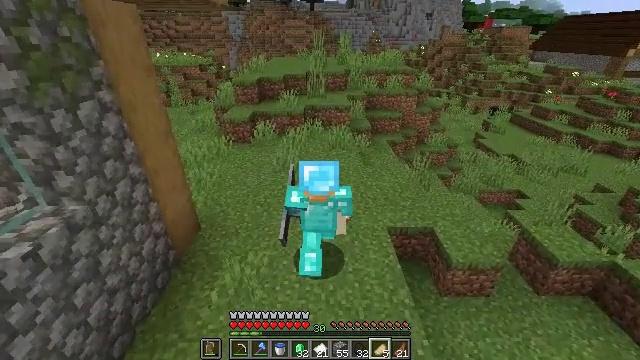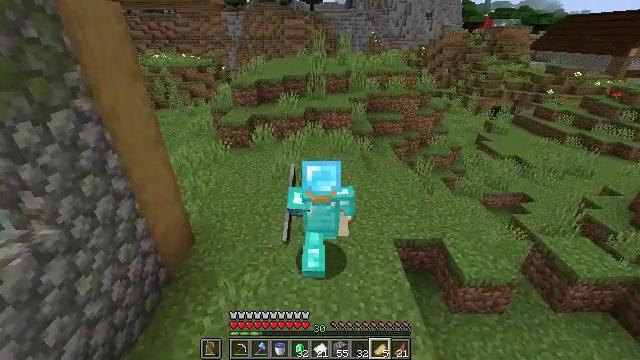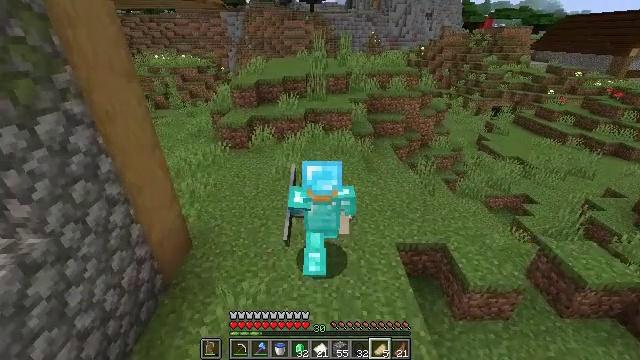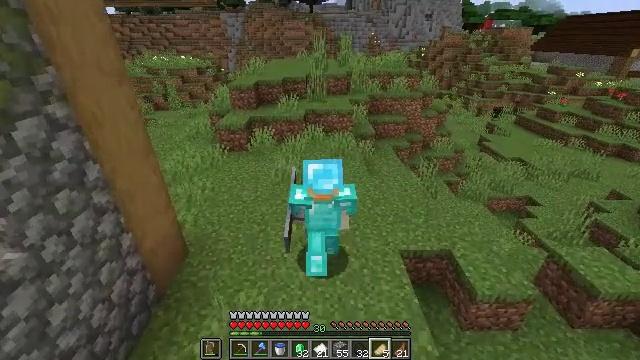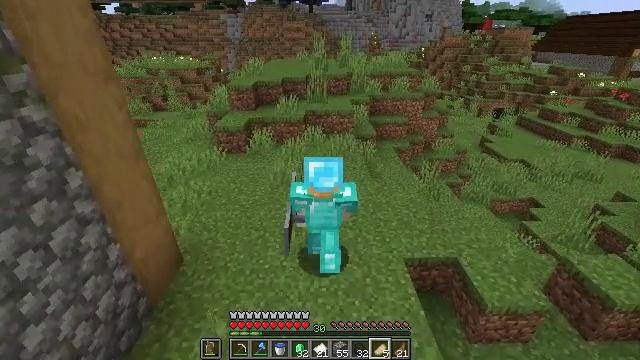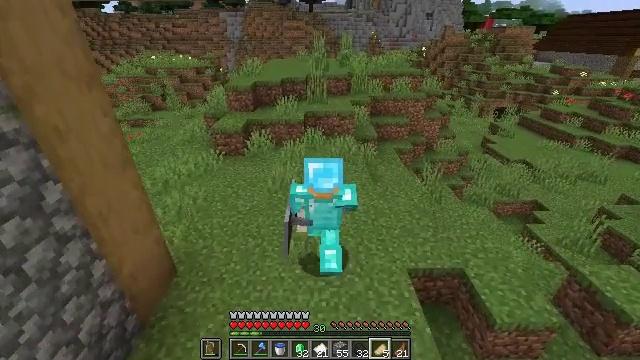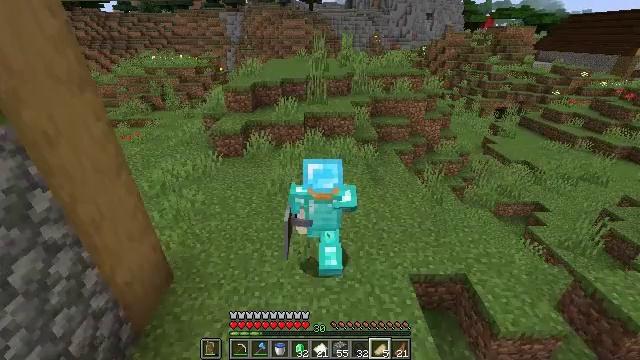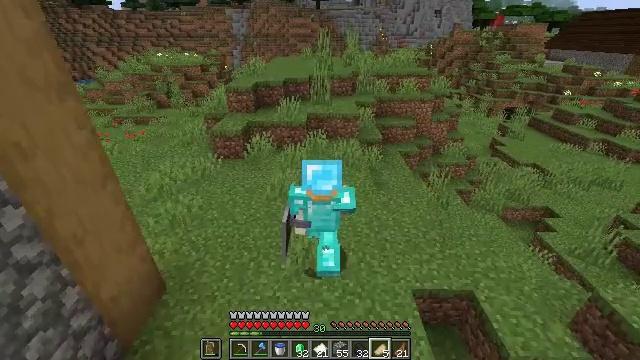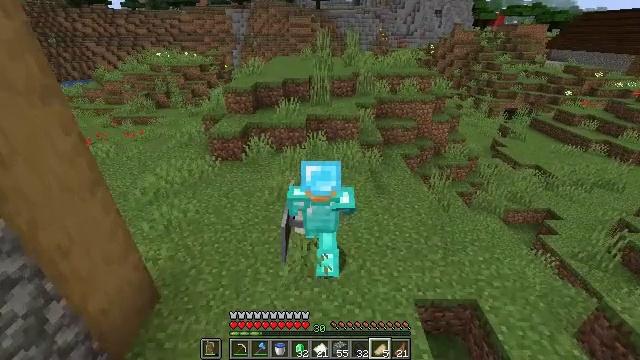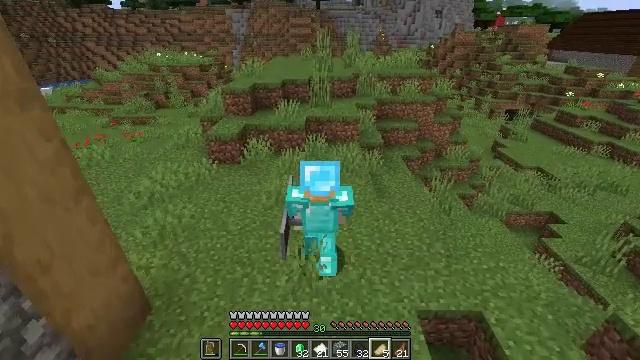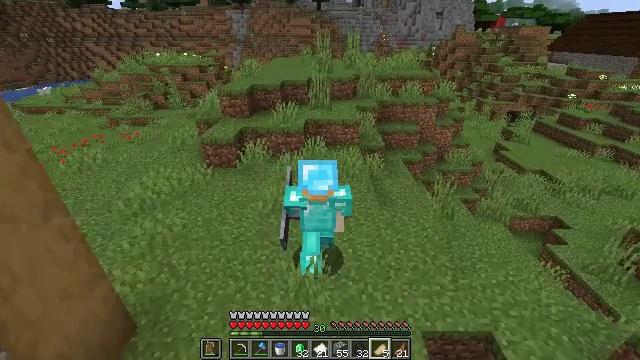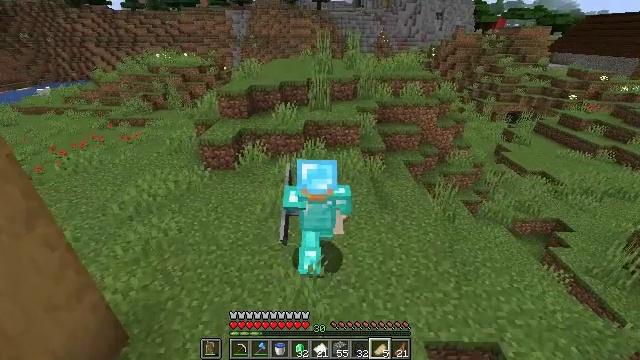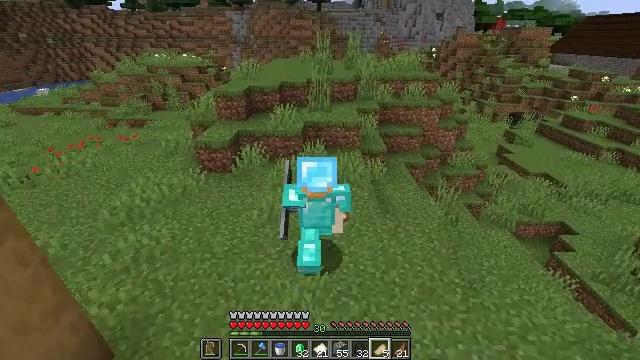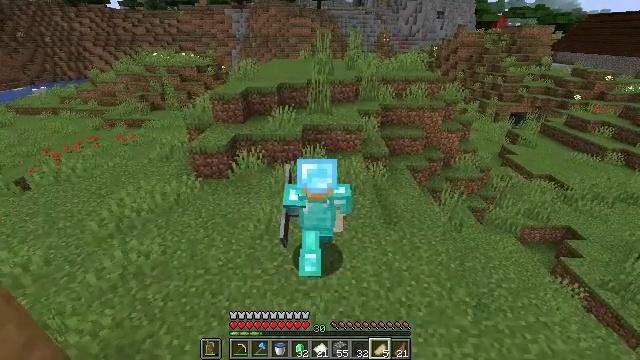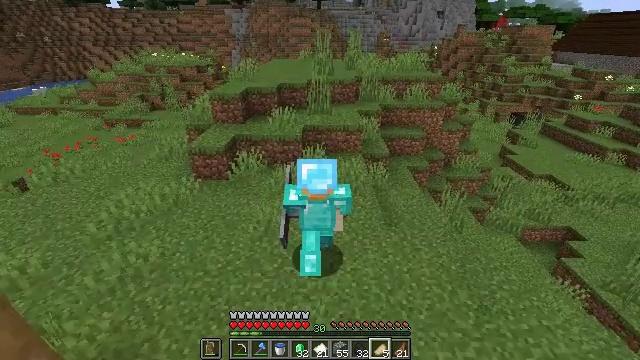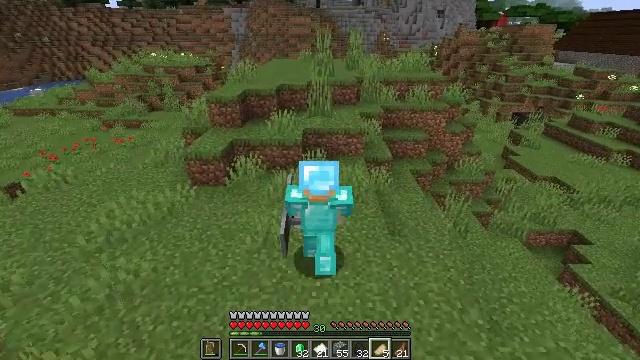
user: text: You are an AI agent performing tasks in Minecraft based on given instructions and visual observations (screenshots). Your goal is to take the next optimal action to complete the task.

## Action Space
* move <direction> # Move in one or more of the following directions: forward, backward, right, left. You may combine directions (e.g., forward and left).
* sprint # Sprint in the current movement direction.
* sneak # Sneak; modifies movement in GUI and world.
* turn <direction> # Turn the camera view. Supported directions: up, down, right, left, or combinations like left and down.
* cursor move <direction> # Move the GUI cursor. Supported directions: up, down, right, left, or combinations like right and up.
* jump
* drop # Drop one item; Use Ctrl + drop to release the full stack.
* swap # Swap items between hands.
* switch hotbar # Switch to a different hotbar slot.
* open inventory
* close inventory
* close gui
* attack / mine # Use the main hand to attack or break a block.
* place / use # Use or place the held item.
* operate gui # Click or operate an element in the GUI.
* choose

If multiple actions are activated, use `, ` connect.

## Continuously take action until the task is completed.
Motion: motion action
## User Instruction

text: Hunt animals.
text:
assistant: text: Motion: move forward
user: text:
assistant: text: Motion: move forward
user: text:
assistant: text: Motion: move forward
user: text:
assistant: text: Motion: move forward
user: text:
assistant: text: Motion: move forward
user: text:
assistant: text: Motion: move forward
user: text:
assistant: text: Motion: move forward, turn left
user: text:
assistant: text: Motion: move forward
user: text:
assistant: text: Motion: move forward
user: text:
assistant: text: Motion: move forward
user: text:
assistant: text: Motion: move forward
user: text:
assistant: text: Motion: move forward
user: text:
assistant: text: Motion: move forward
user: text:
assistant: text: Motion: move forward
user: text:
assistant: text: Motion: move forward
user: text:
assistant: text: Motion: move forward
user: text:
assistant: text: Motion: move forward
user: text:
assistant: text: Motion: move forward
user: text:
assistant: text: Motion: move forward
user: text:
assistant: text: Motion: move forward
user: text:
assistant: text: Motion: move forward
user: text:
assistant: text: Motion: move forward
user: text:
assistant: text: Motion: move forward
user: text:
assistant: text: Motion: move forward
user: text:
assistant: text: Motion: move forward
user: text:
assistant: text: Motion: move forward, turn left
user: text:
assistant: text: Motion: move forward, turn left
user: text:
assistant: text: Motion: move forward, sneak
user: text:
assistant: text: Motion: move forward, sneak
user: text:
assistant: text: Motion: move forward, sneak